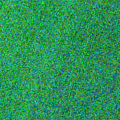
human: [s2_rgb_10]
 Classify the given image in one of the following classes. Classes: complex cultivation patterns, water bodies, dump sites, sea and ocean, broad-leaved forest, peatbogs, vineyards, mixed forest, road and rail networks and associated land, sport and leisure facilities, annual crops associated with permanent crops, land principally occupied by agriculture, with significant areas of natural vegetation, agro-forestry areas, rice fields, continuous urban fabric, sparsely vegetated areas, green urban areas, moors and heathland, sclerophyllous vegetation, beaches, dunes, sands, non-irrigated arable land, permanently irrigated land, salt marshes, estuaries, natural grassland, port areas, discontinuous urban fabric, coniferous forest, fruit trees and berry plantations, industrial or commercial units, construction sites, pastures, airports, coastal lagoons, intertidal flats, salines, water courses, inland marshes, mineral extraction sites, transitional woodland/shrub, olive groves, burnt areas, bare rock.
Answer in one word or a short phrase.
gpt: sea and ocean